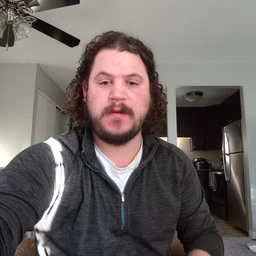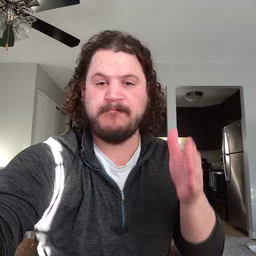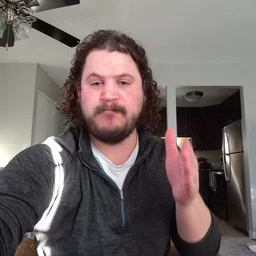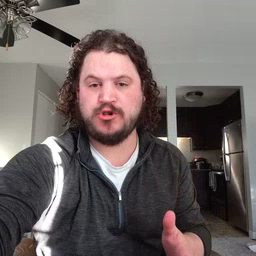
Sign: person